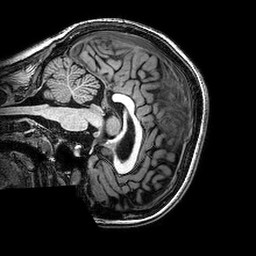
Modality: T1w
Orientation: sagittal
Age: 23
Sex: female
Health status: healthy
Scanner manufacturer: philips
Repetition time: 0.008259 s
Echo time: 0.0038 s